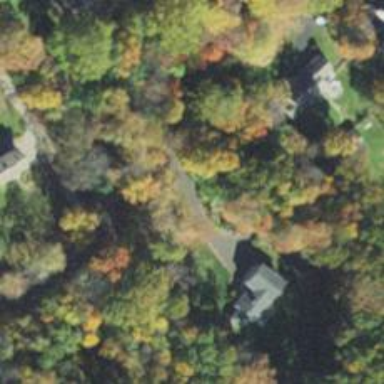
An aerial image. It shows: Driveway leading to service road.